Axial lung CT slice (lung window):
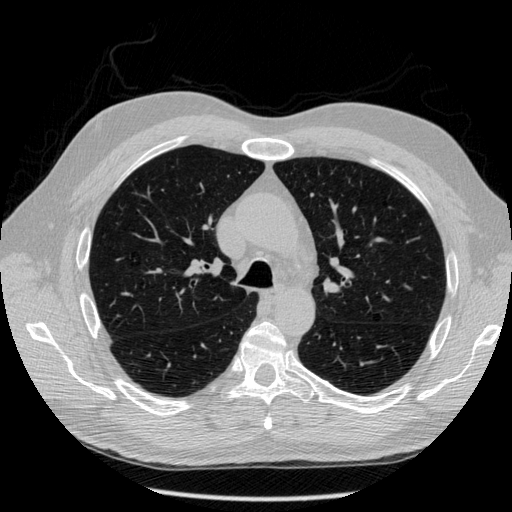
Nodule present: no